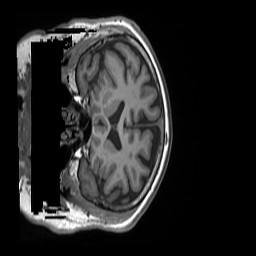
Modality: T1w
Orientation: coronal
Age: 62
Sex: male
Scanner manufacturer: siemens
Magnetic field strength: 3 T
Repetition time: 1.55 s
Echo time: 0.00234 s